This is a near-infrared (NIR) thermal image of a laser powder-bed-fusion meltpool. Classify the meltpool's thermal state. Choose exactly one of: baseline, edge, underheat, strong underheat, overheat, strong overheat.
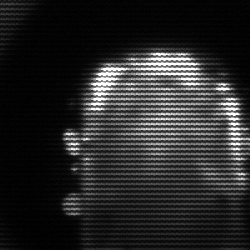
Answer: baseline